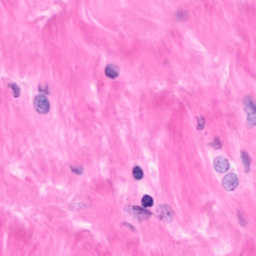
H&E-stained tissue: Breast